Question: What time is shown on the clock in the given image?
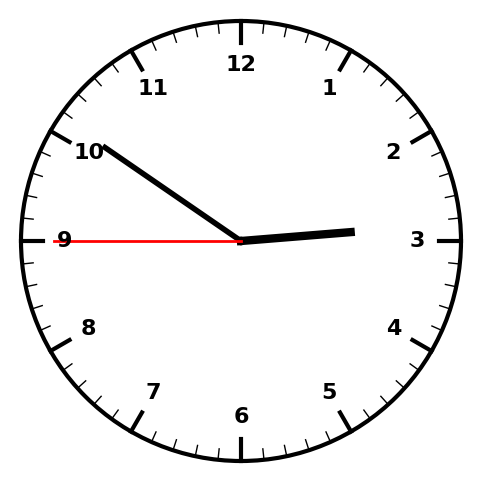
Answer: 02:50:45